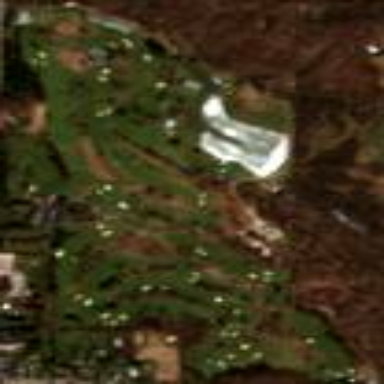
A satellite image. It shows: Golf course.